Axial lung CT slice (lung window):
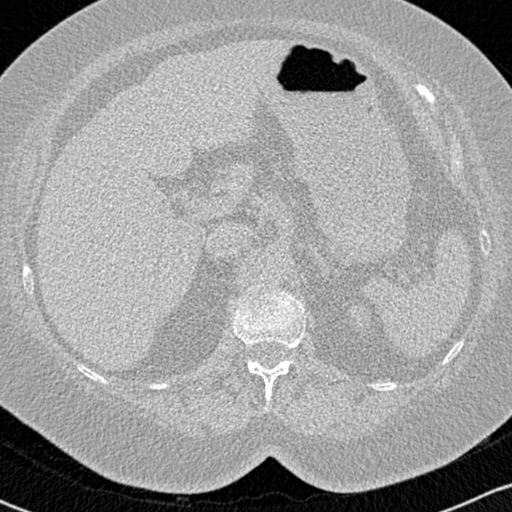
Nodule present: no